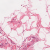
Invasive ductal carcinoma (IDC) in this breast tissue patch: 0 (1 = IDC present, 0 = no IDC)